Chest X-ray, PA view. Patient: 29 years old, sex F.
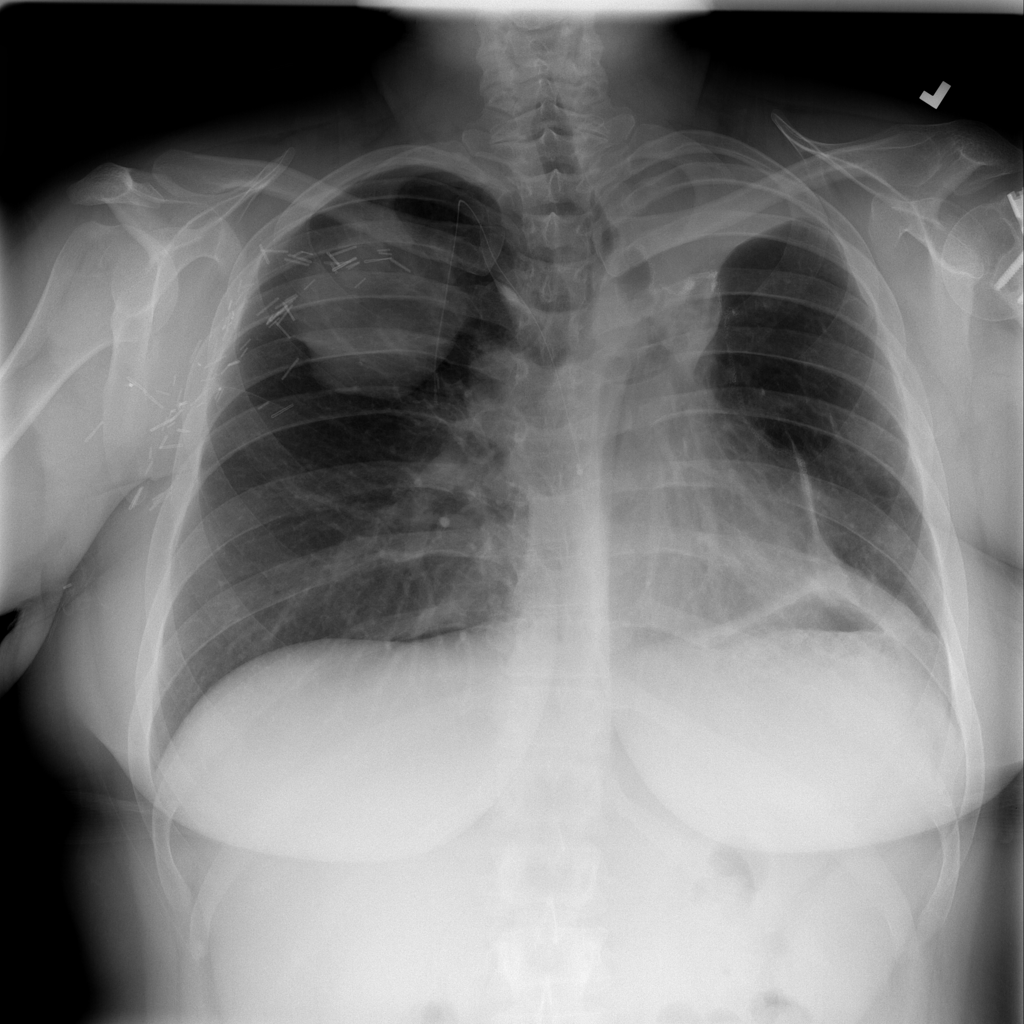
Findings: Atelectasis, Mass